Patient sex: M
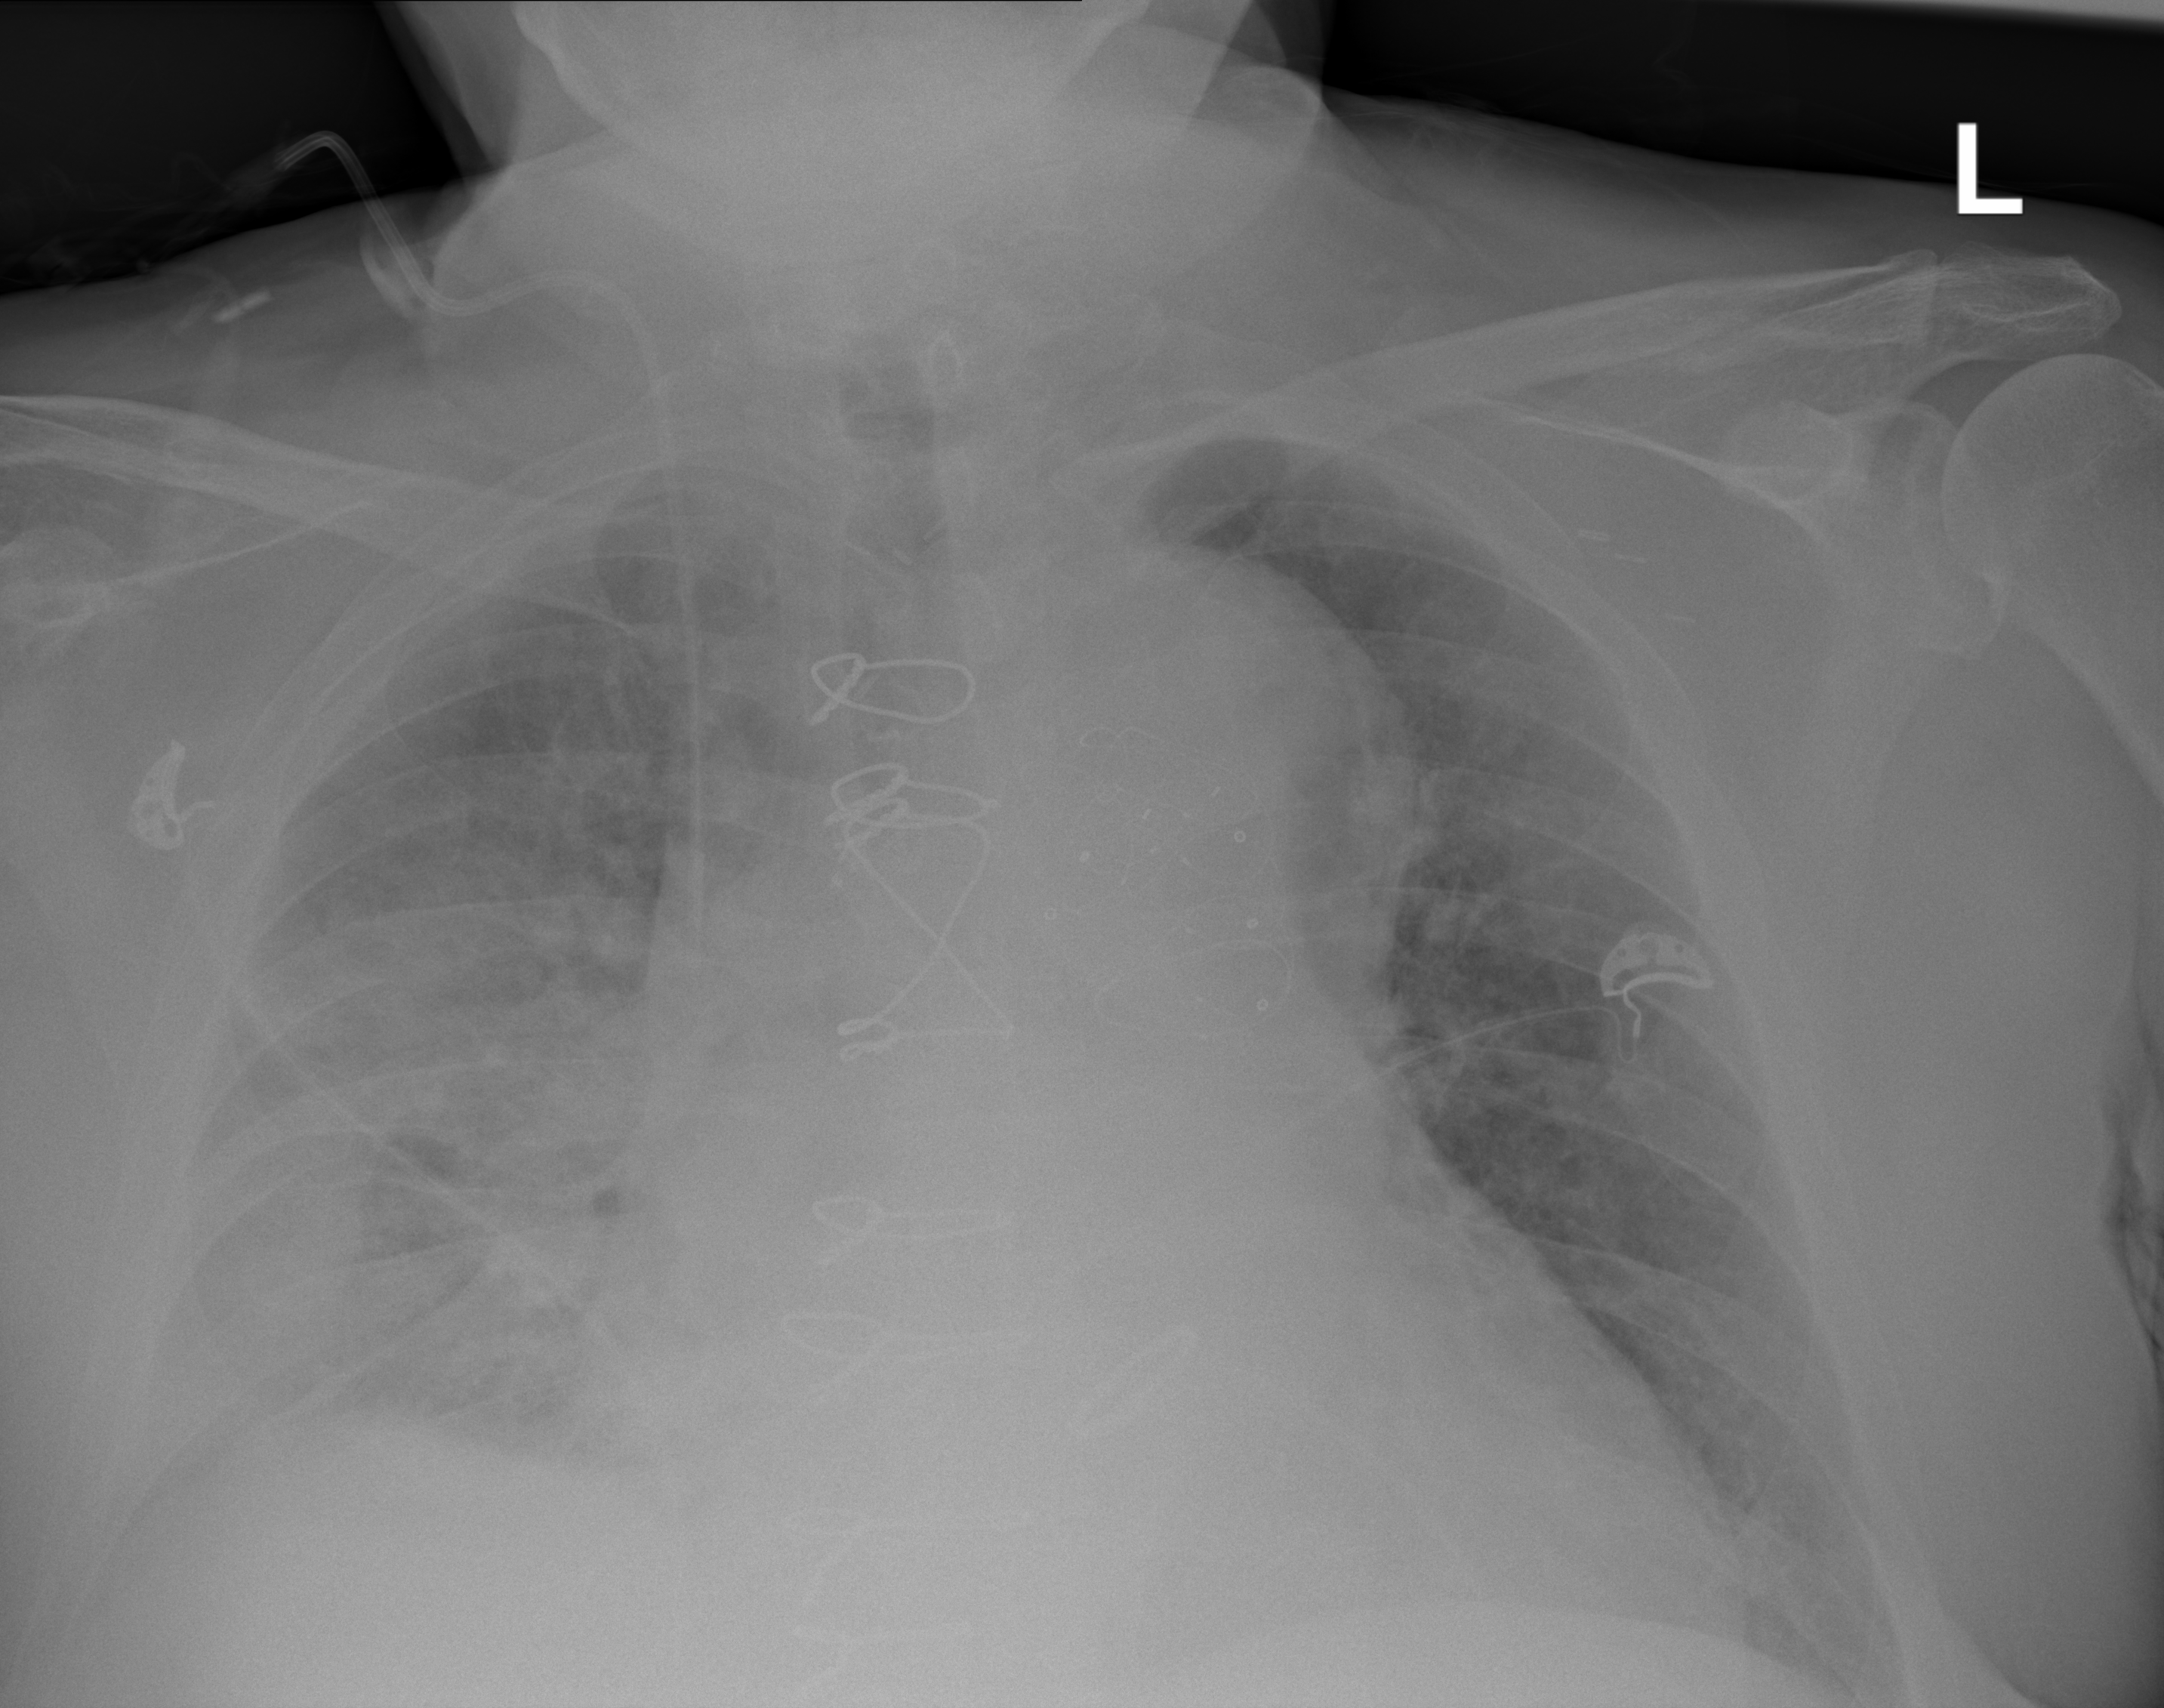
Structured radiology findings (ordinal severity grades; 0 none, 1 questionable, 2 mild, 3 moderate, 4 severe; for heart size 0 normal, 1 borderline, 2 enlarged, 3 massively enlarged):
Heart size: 3
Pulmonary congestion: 2
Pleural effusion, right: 1
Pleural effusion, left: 0
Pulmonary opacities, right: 4
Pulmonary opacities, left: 2
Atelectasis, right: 3
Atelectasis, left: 2